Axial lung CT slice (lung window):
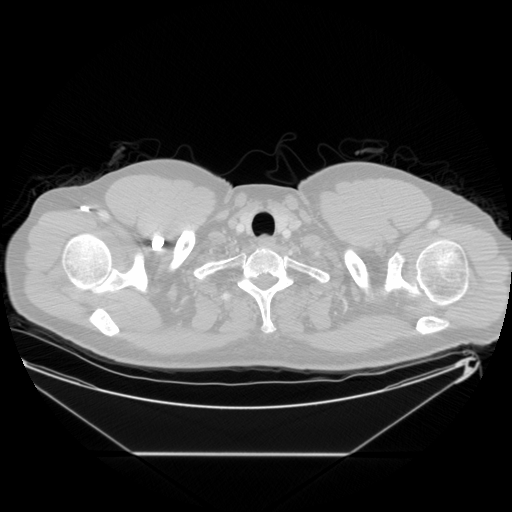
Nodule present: no